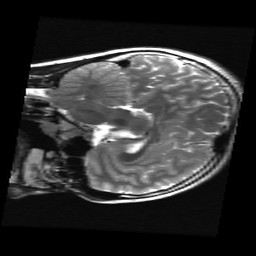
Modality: T2w
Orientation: sagittal
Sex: female
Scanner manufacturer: ge
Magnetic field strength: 3 T
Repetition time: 5 s
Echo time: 0.1004 s